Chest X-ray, PA view. Patient: 49 years old, sex F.
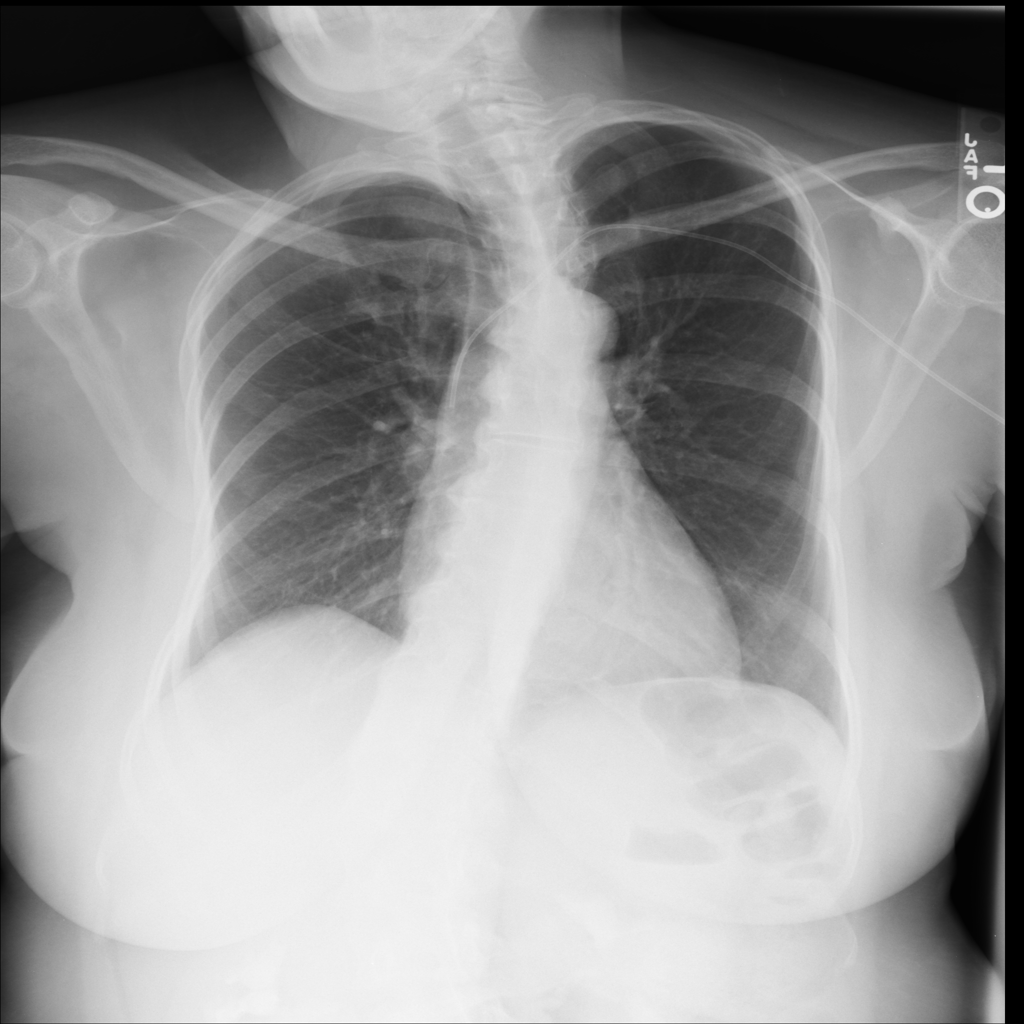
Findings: No Finding